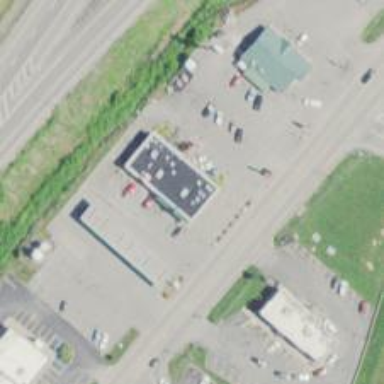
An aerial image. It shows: Convenience shop.